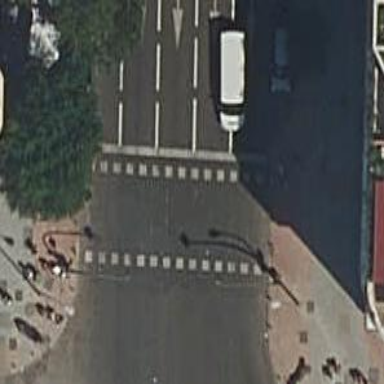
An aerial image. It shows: Crossing with traffic signals.